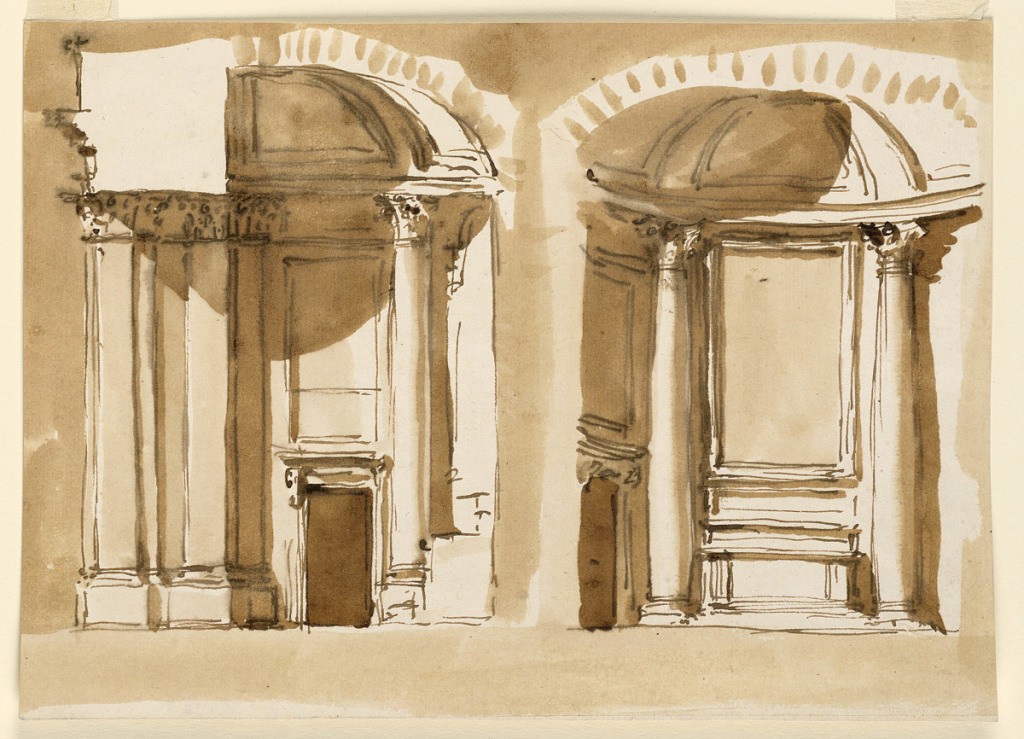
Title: Apse of a church
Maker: Giuseppe Barberi, Italian, 1746–1809
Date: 1800-1825
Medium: Pen and brown ink, brush and brown wash (bistre) on lined off-white laid paper
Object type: Drawing
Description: At left: lengthwise section. At right, the elevation. Colored background. Plain mensa with two ledges. Oblong, moulded frame for the painting. A door is at the left side.